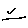
Label: line